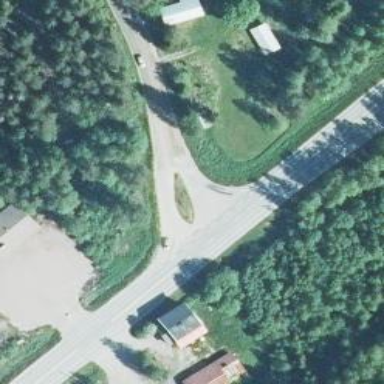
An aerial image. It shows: Trunk highway.